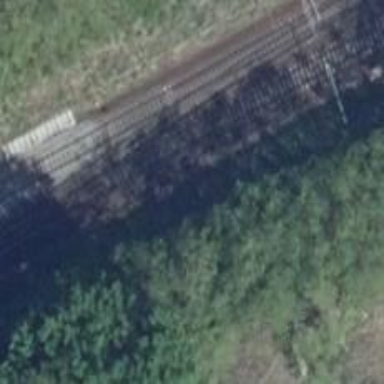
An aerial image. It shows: Railway track.